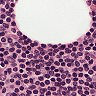
Metastatic tissue present: no